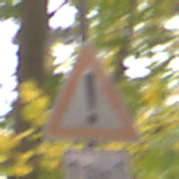
Verkehrszeichen: Gefahrenstelle
Zusatzzeichen unten: LaengeEinerStrecke2
Umgebung: Outdoor, Nature
Tageszeit: MorningAfternoon
Wetter: Overcast
Licht: Natural
Jahreszeit: Autumn
Kontrast: LowContrast